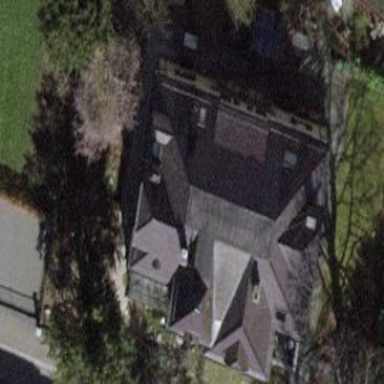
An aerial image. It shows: Semidetached house with tiled roof.